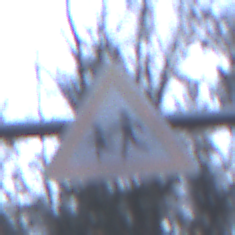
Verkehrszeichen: KinderRechts
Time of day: MorningAfternoon
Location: Outdoor (Nature)
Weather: Overcast
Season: Winter
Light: Natural